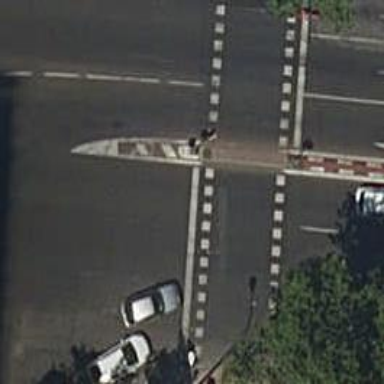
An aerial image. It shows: Crossing with traffic signals.